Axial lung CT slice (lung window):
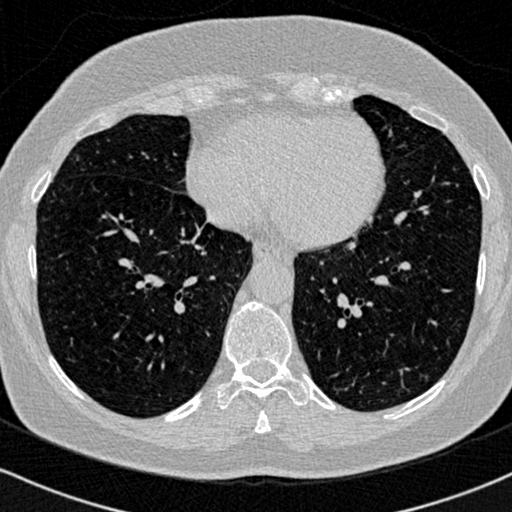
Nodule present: no